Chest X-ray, AP view. Patient: 57 years old, sex M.
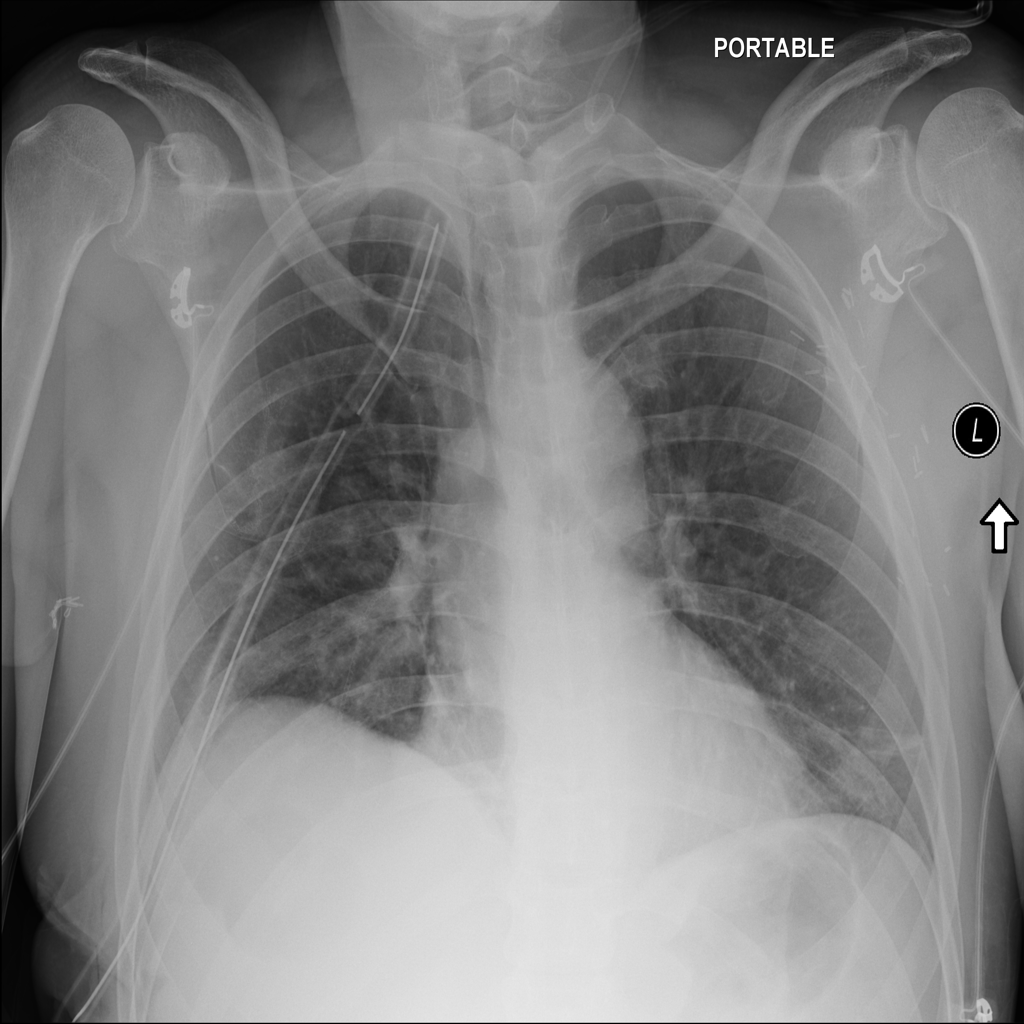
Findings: Atelectasis, Nodule